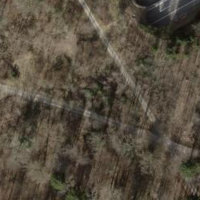
EUNIS habitat code: 41
Species observed at this site:
Pholidoptera griseoaptera
Gomphocerippus rufus